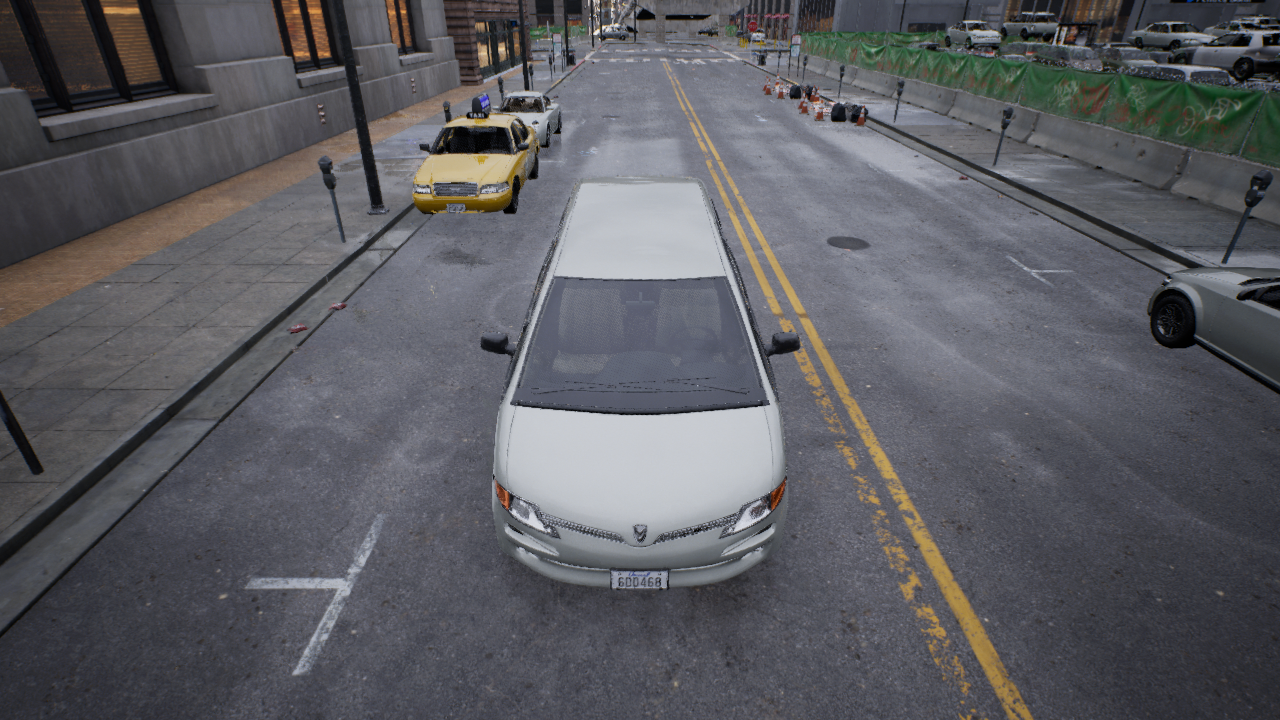
Venue: downtown
Lighting: clear day
Vehicle rig: minivan